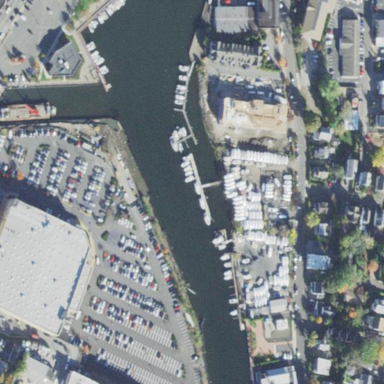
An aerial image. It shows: Marina on leisure land.